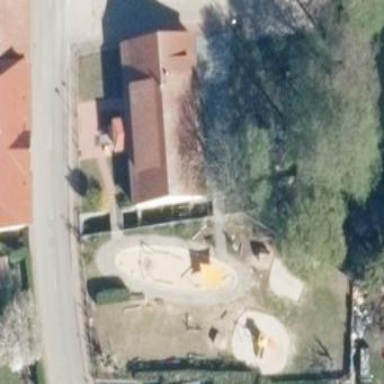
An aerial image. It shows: Kindergarten.